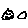
Label: smiley face